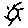
Label: sun